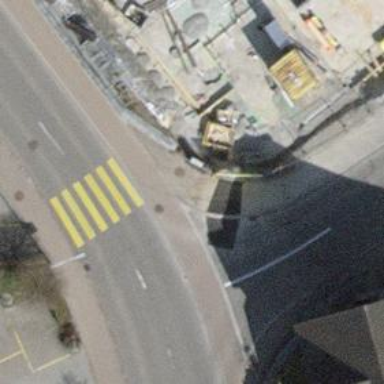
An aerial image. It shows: Kerb serving as barrier.